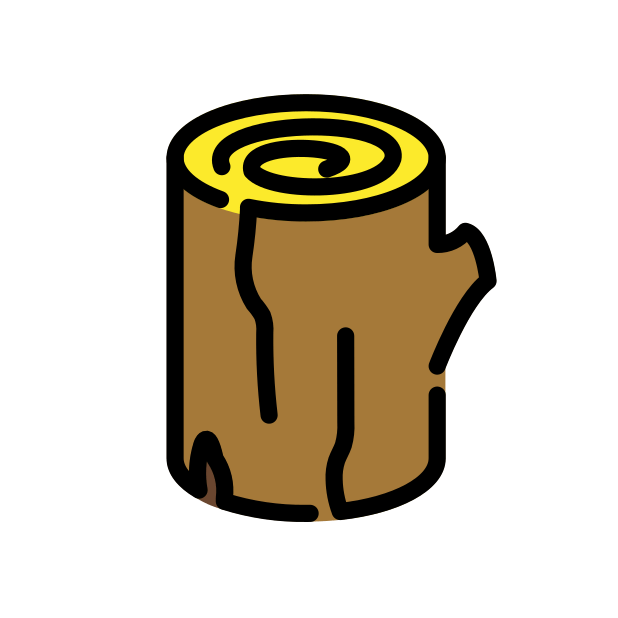
wood